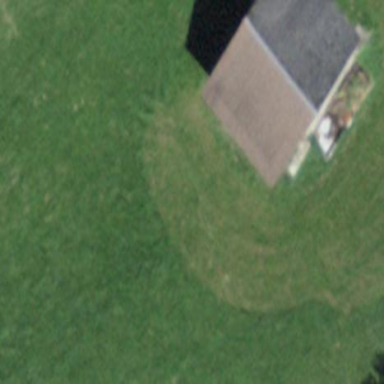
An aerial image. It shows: Barn.